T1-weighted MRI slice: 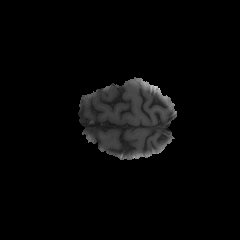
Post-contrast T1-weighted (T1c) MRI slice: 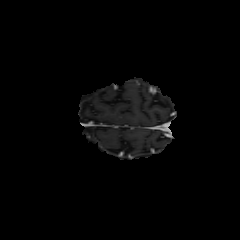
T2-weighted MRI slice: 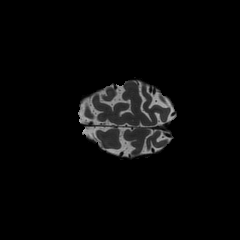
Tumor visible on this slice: no